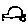
Label: car